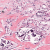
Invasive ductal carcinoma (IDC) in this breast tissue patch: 1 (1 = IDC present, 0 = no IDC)